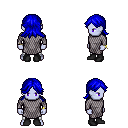
a pixel art fantasy rpg character, male body template, dark elf, purple skin, chain mail, white pants, blue loose hair, bracelets, black shoes, four views (front, back, left, right), 2x2 character sprite sheet, small pixel art, hard edges, no anti-aliasing